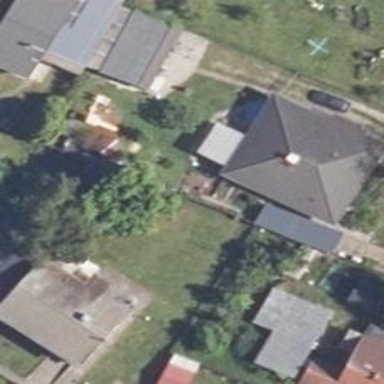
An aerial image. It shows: Simple house.